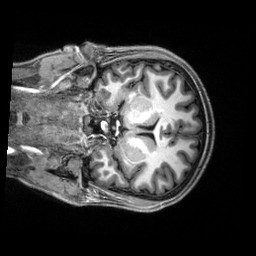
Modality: T1w
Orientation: coronal
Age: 18
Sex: female
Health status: healthy
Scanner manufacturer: siemens
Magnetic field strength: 3 T
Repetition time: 2.5 s
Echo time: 0.00222 s